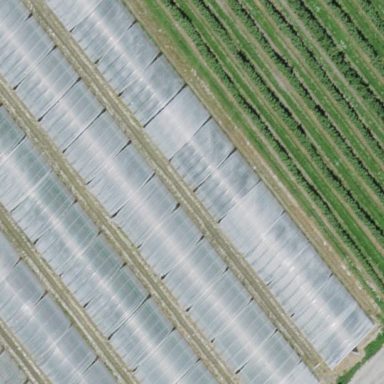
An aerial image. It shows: Greenhouse.